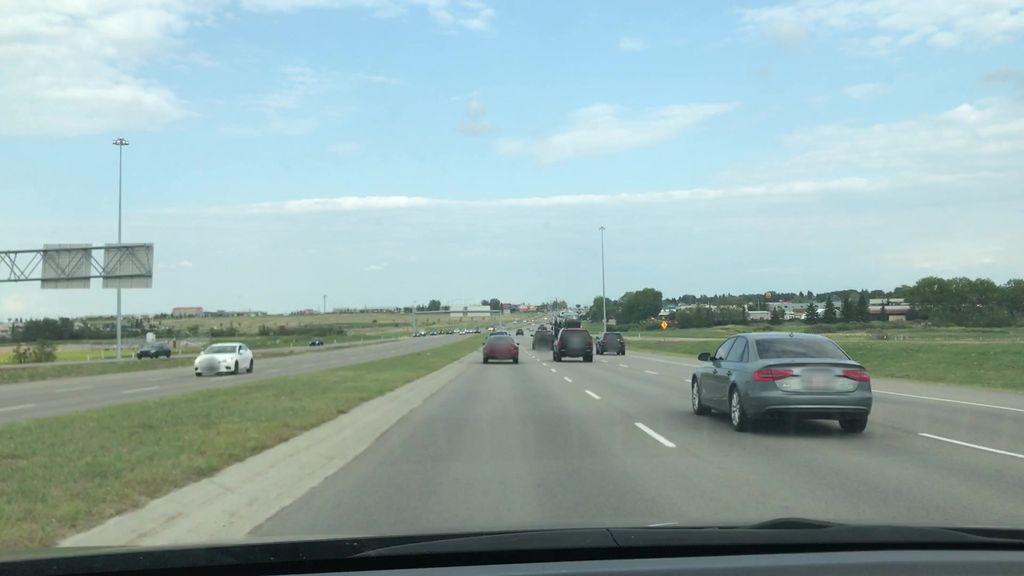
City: edmonton